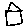
Label: house